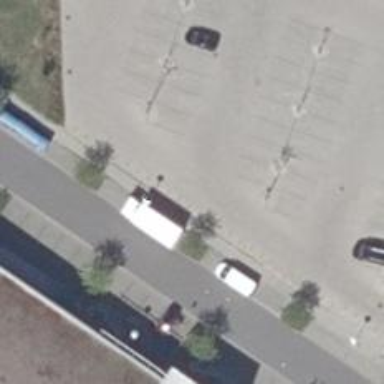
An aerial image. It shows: Road serving as parking aisle.